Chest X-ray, PA view. Patient: 22 years old, sex M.
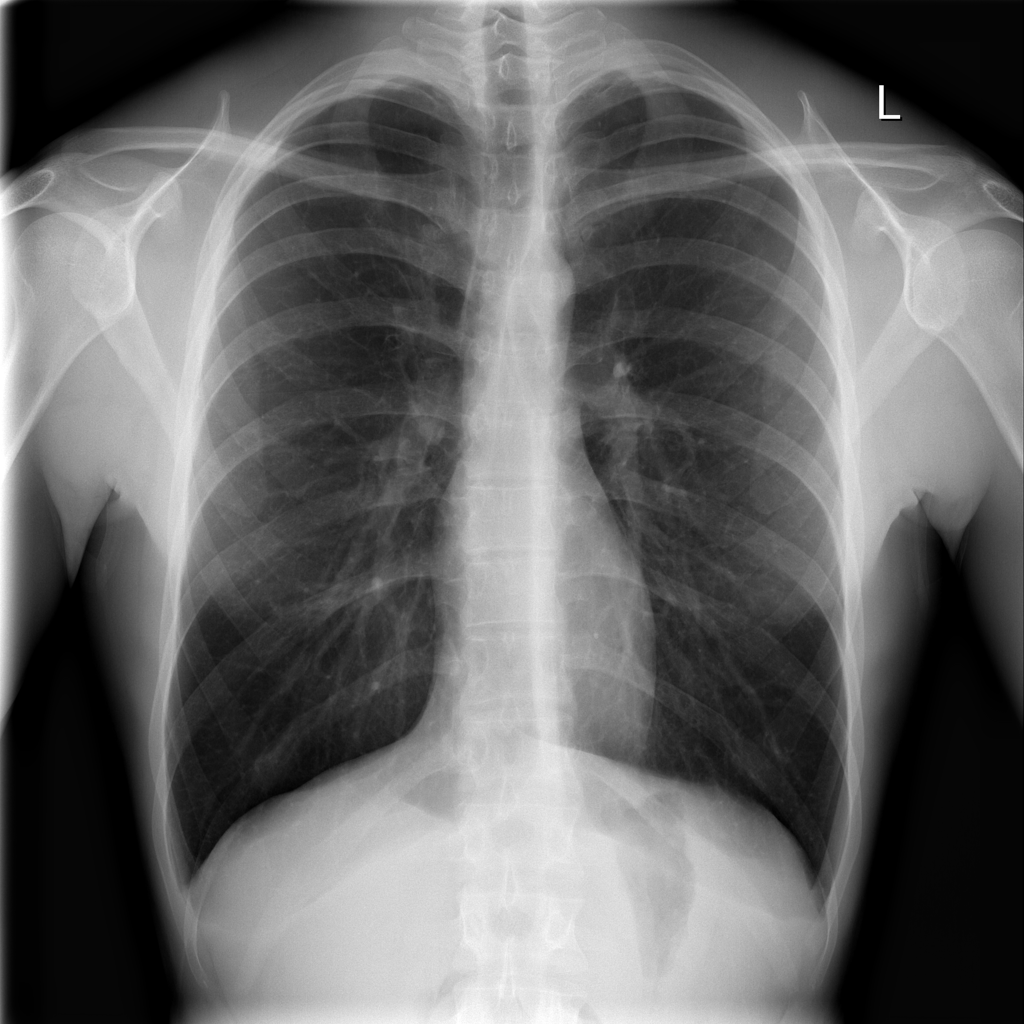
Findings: No Finding